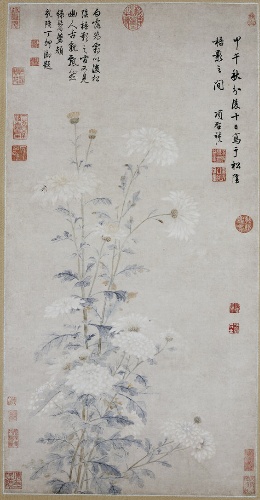
Title: 明/清  項聖謨  白菊圖  軸|White Chrysanthemums
Artist: Xiang Shengmo
Artist bio: Chinese, 1597–1658
Date: dated 1654
Object type: Hanging scroll
Classification: Paintings
Medium: Hanging scroll; color on paper
Culture: China
Period: Qing dynasty (1644–1911)
Dimensions: Image: 30 7/16 x 15 1/2 in. (77.3 x 39.4 cm)
Overall with mounting: 60 x 21 in. (152.4 x 53.3 cm)
Overall with knobs: 60 x 24 in. (152.4 x 61 cm)
Department: Asian Art
Credit line: Edward Elliott Family Collection, Purchase, The Dillon Fund Gift, 1981
Accession year: 1981
Repository: Metropolitan Museum of Art, New York, NY
Tags: Flowers